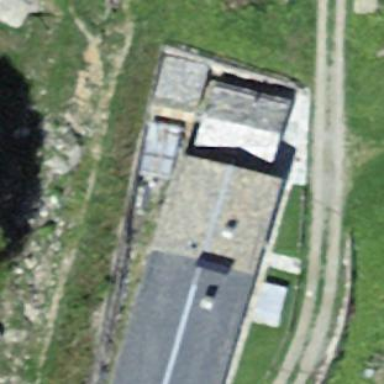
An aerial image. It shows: Building with gabled roof.